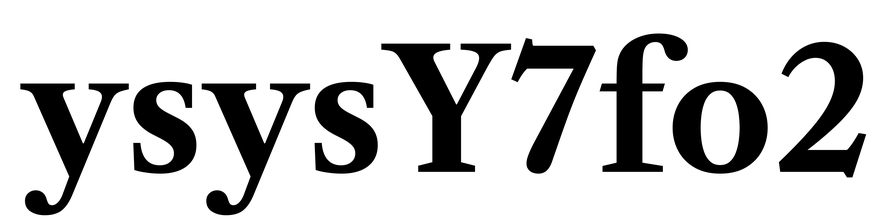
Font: LibreCaslonText_Bold